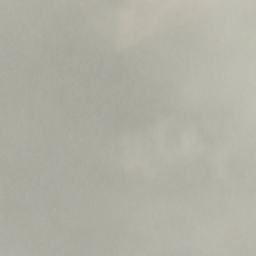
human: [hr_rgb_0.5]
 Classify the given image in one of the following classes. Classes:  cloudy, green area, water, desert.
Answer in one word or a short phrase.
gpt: cloudy